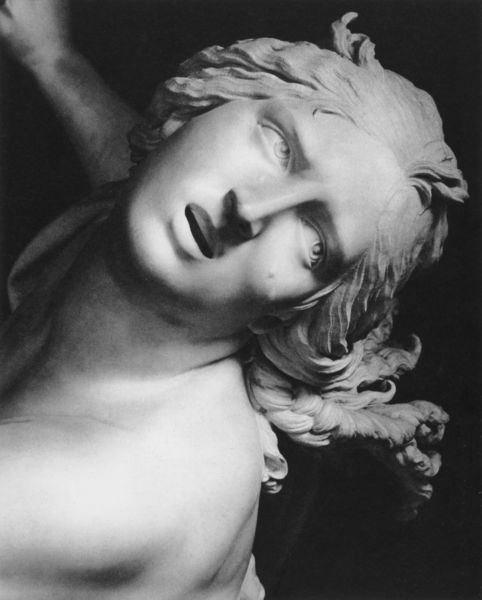
Titel: Raub der Proserpina
Künstler: Giovanni Lorenzo Bernini
Institution: Rom, Villa Borghese
Schlagwörter: akt, hand, haut, kopf, nackt, schatten, weiß, frau, grau, haar, licht, marmor, mund, nase, schwarz, blick, jung, augen, gesicht, stein, haare, locken, schulter, skulptur, statue, wellen, angst, büste, plastik, foto, offen, entführung, schrei, emotion, leidend, geöffneter mund, sabinerinnen, sabinerin, blick über die schulter, zurückgeneigt, emoption